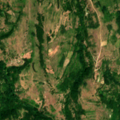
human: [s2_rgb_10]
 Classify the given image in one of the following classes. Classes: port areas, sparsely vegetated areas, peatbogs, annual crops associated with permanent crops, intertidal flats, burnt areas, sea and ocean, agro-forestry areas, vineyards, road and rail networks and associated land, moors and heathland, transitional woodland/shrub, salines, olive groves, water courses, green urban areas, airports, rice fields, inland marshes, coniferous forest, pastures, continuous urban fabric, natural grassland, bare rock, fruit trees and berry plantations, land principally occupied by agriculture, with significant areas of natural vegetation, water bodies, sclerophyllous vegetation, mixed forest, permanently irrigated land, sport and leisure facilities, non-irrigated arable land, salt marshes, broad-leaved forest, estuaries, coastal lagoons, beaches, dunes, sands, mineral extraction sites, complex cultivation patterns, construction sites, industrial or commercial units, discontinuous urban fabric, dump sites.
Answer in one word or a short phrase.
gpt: pastures, complex cultivation patterns, land principally occupied by agriculture, with significant areas of natural vegetation, broad-leaved forest